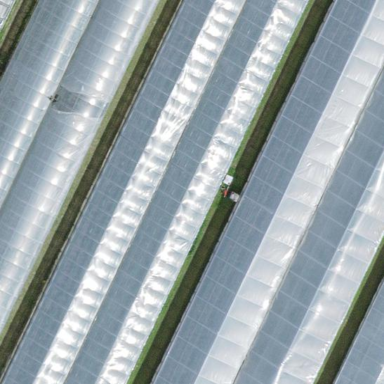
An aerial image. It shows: Greenhouse.